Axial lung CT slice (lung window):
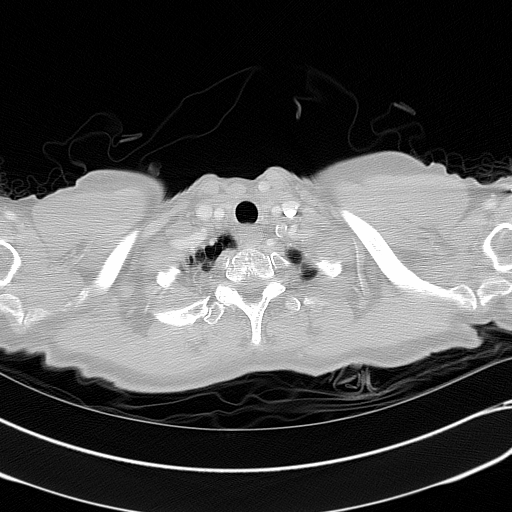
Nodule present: no